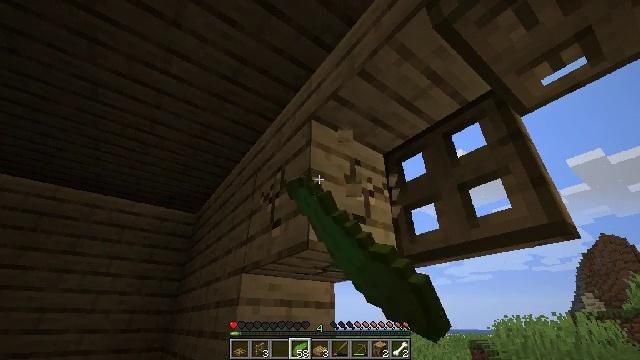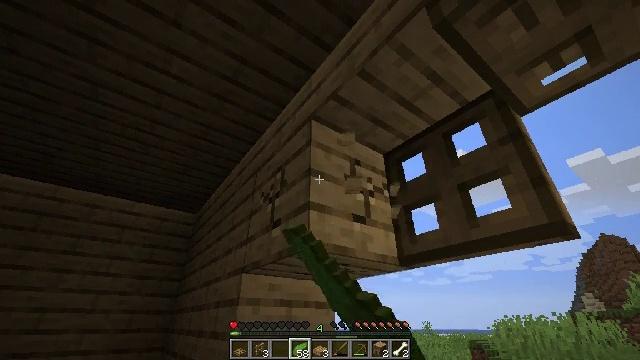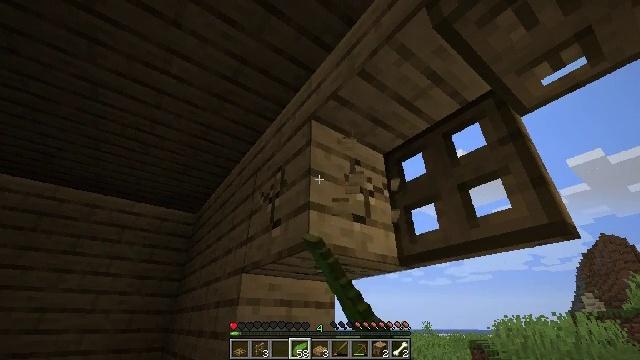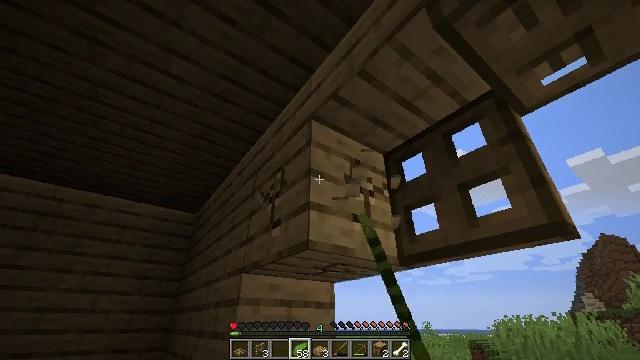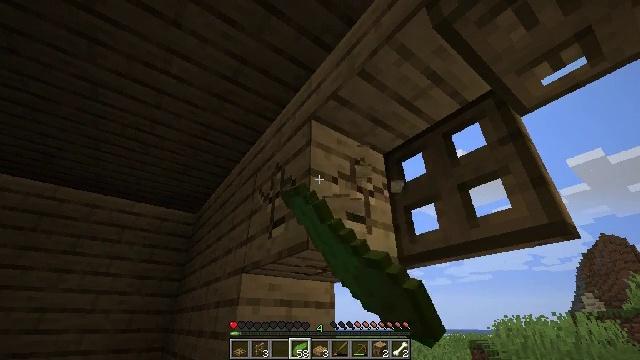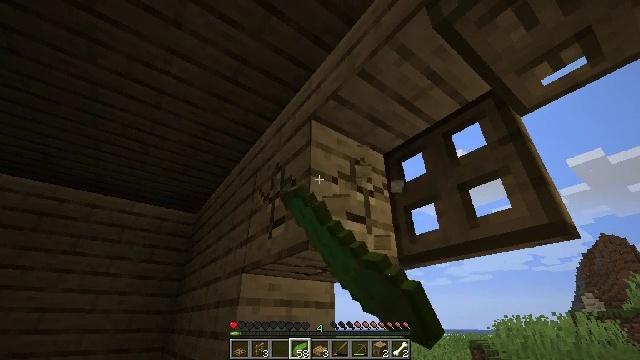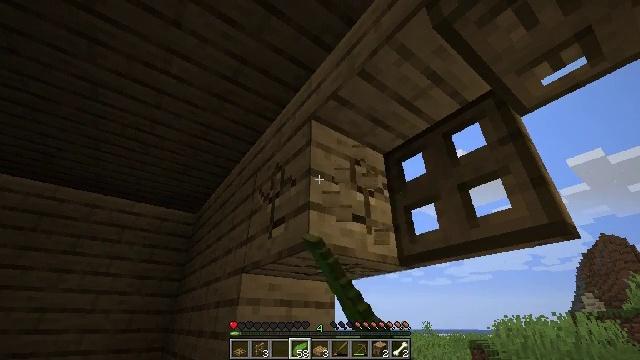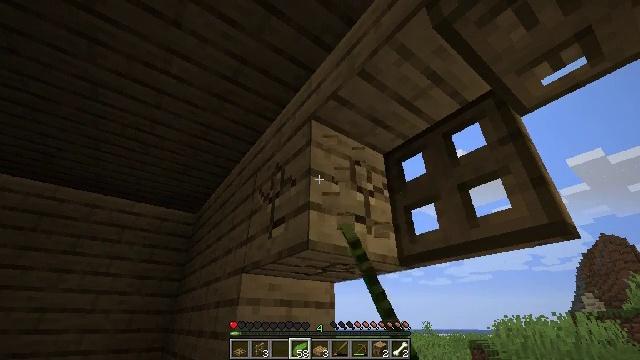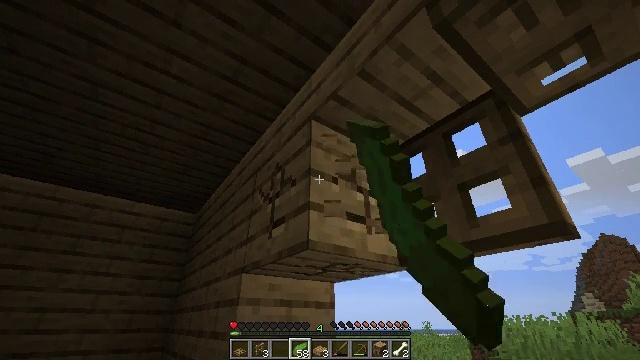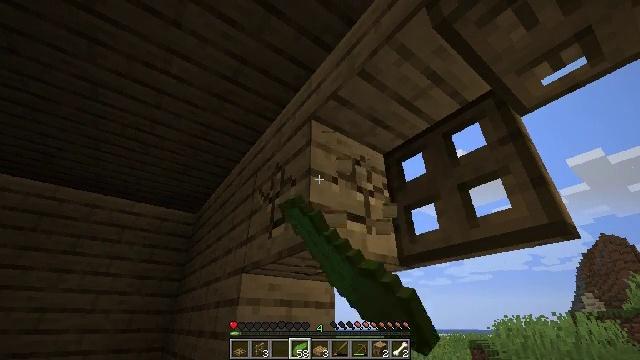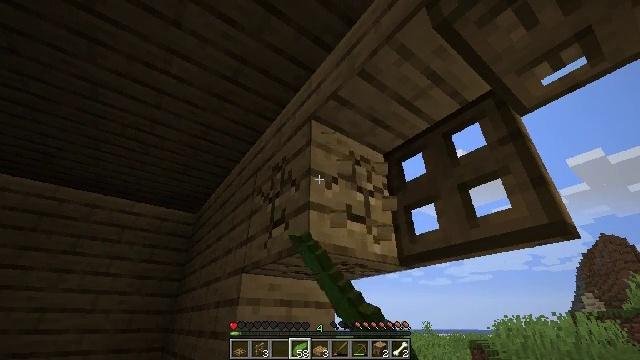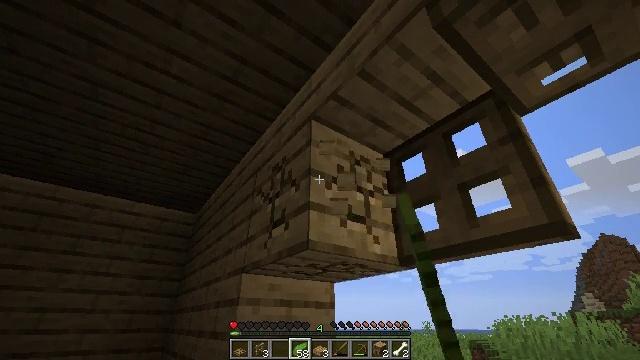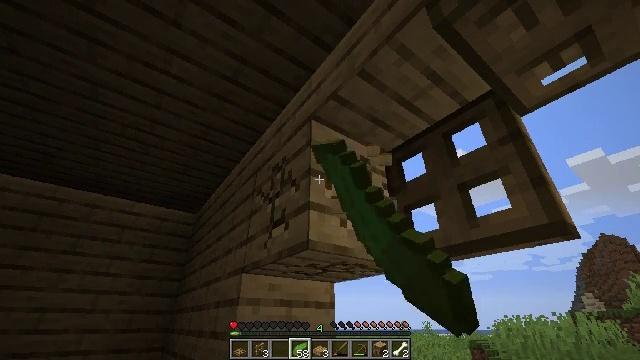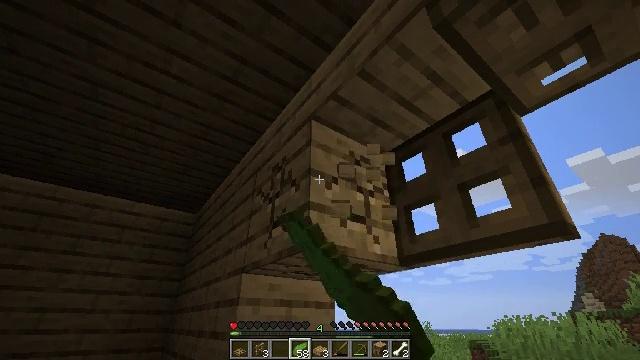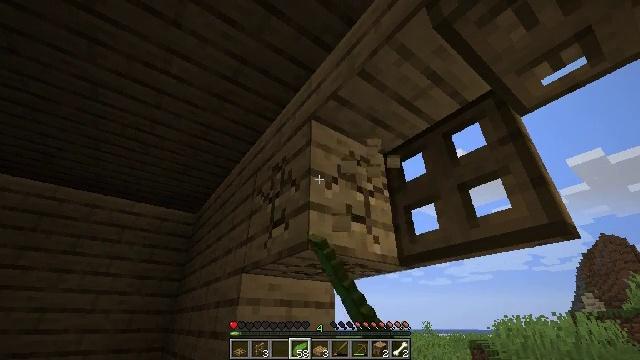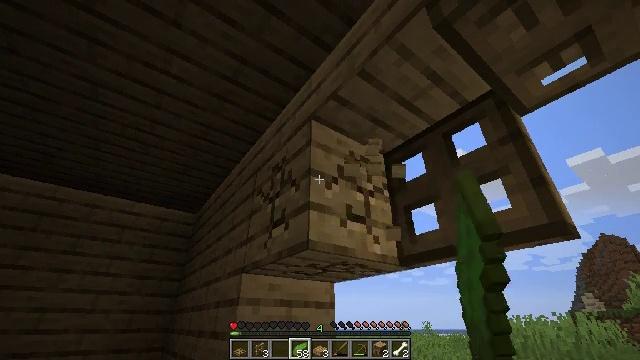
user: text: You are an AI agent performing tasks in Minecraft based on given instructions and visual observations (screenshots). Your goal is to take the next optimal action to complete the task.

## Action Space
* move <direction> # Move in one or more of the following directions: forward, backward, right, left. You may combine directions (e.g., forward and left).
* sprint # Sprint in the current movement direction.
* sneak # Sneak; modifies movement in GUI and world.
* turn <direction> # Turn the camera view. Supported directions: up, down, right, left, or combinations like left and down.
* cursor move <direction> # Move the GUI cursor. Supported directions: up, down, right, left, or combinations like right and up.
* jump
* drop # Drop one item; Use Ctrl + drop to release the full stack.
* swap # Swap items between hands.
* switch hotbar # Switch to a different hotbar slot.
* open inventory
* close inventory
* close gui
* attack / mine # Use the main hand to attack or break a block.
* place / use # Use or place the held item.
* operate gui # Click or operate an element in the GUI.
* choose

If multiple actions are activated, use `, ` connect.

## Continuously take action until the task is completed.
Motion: motion action
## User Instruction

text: Break the existing planks.
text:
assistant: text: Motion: attack / mine
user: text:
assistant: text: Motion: attack / mine
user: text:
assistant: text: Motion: attack / mine
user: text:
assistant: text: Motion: attack / mine
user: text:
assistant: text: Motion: attack / mine
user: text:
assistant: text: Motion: attack / mine
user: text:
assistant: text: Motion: attack / mine
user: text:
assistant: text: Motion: attack / mine
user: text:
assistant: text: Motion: attack / mine
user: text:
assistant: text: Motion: attack / mine
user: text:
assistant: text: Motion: attack / mine
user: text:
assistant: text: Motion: attack / mine
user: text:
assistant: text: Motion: attack / mine
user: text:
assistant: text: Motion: attack / mine
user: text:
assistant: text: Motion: attack / mine
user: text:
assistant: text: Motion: attack / mine
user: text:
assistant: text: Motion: attack / mine
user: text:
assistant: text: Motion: attack / mine
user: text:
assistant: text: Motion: attack / mine
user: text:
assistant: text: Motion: attack / mine
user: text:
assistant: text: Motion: attack / mine
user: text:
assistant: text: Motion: attack / mine
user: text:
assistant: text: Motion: attack / mine
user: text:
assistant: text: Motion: attack / mine
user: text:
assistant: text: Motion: attack / mine
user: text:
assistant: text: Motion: attack / mine
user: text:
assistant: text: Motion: attack / mine
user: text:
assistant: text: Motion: attack / mine
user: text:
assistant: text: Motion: attack / mine
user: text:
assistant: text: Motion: attack / mine